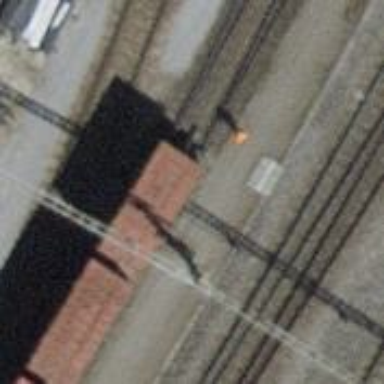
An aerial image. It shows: Railway yard with single rail track. The electrified track has contact line for power supply.